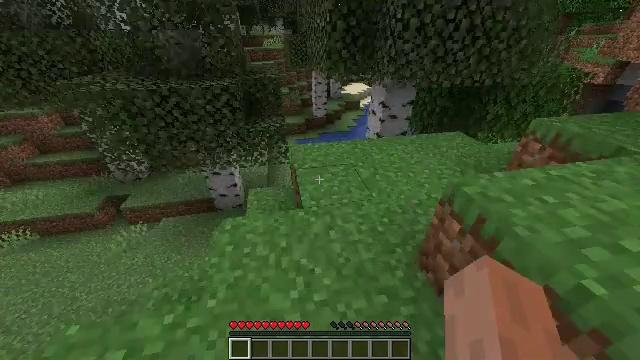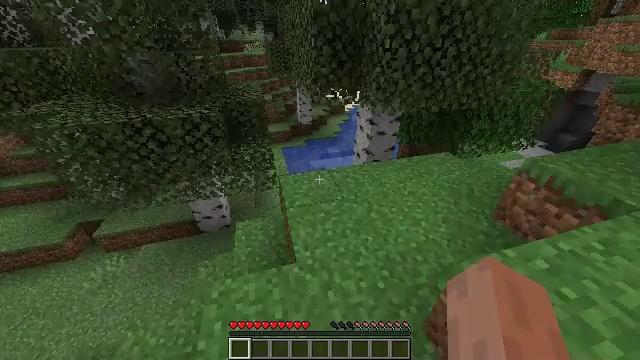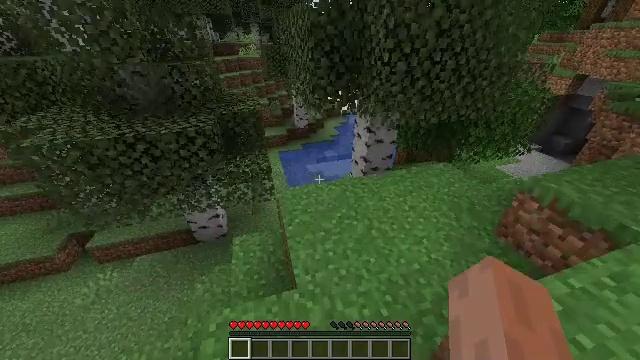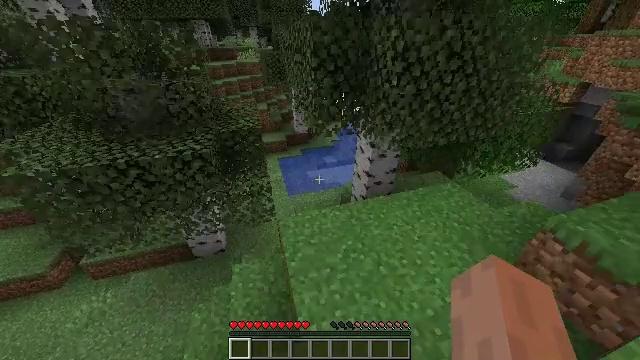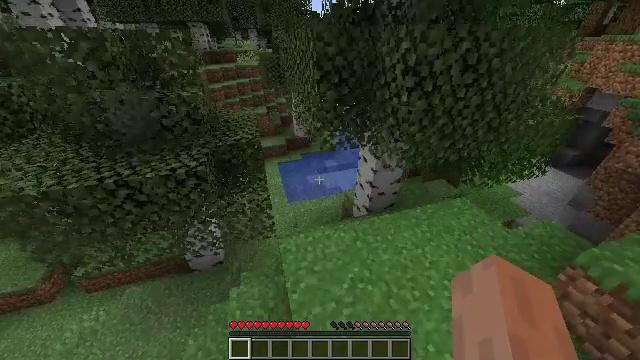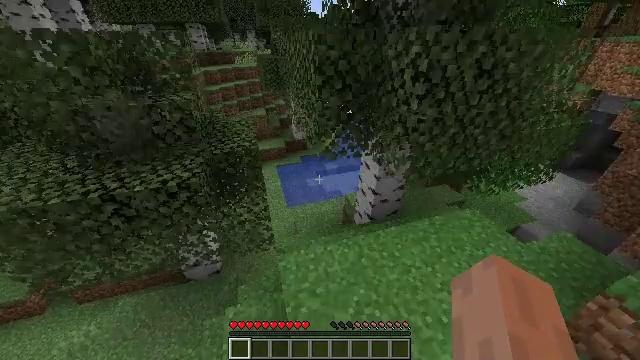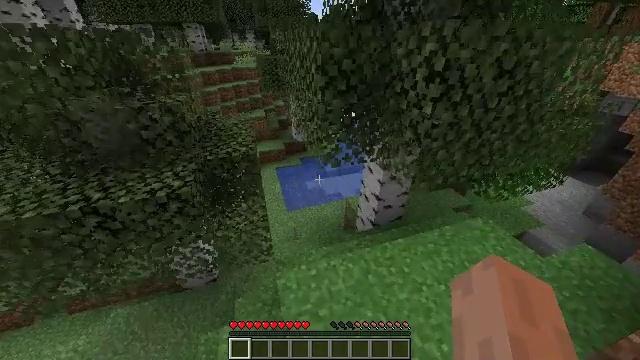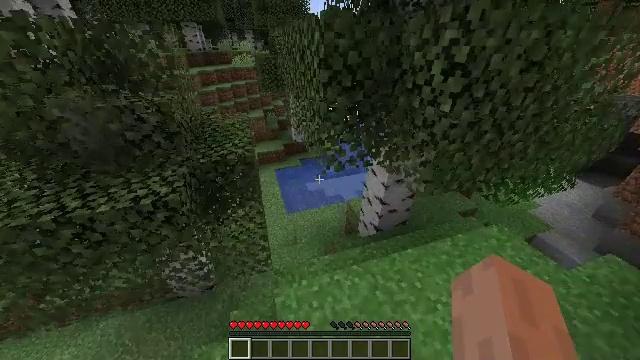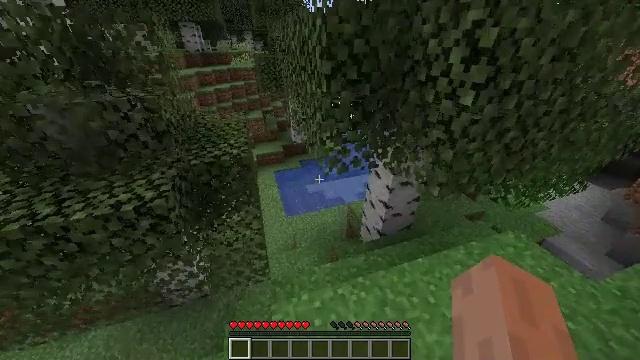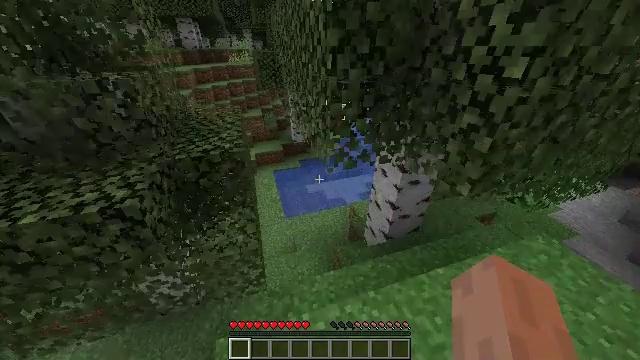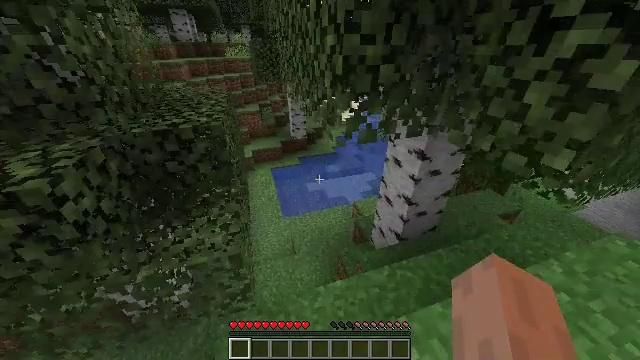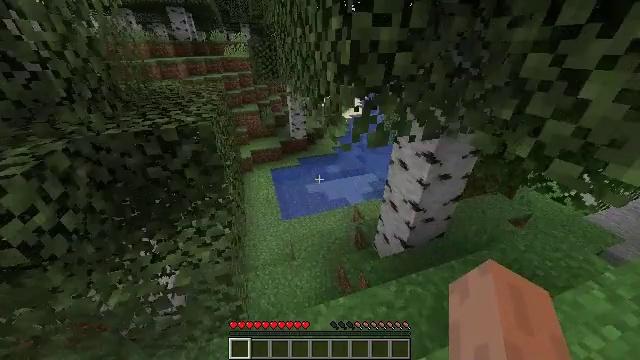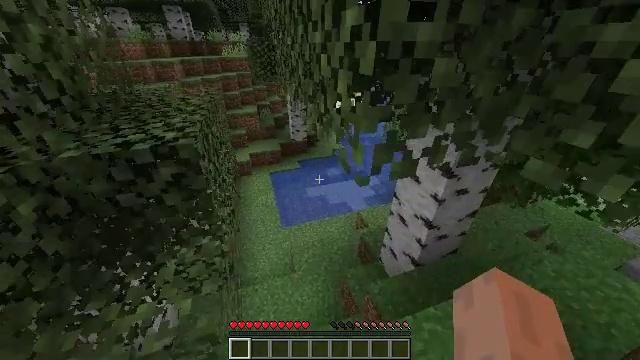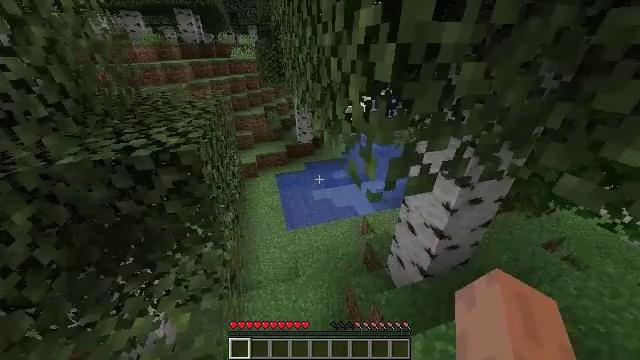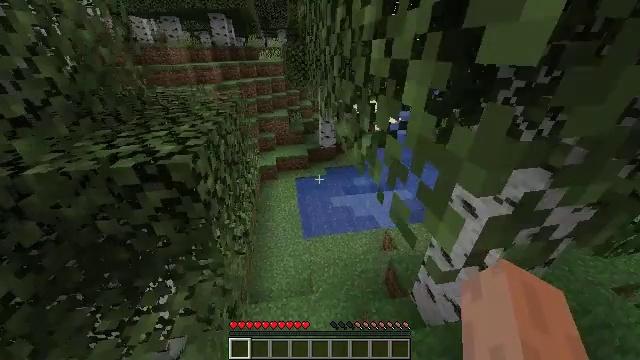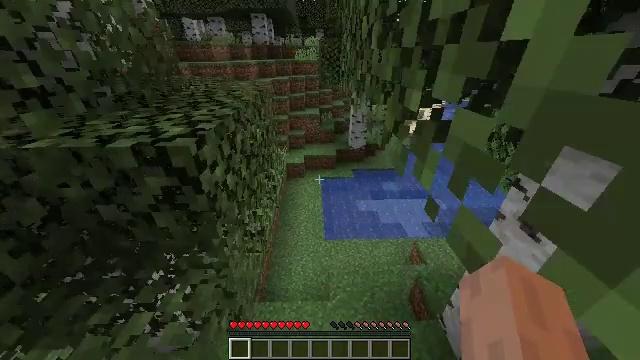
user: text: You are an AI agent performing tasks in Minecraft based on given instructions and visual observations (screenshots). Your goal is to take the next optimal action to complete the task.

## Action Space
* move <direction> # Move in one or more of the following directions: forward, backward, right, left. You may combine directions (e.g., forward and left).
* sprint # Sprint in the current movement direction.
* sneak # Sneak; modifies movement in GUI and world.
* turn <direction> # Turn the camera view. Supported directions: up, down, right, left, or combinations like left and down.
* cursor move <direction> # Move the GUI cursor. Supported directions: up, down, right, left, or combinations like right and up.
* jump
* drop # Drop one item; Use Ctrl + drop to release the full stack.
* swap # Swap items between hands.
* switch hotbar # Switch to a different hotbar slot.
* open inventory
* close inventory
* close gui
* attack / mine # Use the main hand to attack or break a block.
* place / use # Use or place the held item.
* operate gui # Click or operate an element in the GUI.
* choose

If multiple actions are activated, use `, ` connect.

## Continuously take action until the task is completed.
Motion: motion action
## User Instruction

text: Harvest the peony for decoration.
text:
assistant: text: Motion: move forward, sprint, turn right, jump
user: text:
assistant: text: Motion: move forward, sprint, turn right, jump
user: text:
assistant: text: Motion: move forward, sprint
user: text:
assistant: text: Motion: move forward, sprint
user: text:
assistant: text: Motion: move forward, sprint
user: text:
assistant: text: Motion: move forward, sprint
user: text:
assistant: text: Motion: move forward, sprint
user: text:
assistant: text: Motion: move forward, sprint
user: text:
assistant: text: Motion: move forward, sprint
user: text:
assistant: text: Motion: move forward, sprint
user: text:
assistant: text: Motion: move forward, sprint
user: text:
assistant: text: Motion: move forward, sprint
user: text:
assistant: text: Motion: move forward, sprint, turn left
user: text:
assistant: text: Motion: move forward, sprint, turn left
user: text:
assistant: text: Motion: move forward, sprint, turn left
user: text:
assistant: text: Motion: move forward, sprint, turn left
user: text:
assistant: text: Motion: move forward, sprint
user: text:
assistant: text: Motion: move forward, sprint, turn left
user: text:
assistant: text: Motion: move forward, sprint
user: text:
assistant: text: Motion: move forward, sprint
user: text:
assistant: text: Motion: move forward, sprint
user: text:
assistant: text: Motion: move forward, sprint, turn up
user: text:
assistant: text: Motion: move forward, sprint, turn up
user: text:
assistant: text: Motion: move forward, sprint, turn up
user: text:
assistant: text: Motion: move forward, sprint
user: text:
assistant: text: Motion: move forward, sprint
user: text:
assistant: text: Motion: move forward, sprint
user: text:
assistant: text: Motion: move forward, sprint
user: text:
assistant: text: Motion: move forward, sprint
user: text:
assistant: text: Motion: move forward, sprint